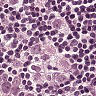
Metastatic tissue present: yes